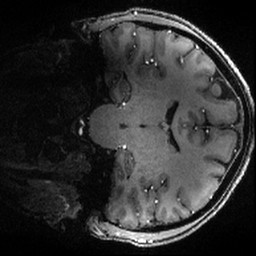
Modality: T1w
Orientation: coronal
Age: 25
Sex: female
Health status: healthy
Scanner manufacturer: siemens
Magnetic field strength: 9.4 T
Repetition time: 3.8 s
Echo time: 0.0025 s